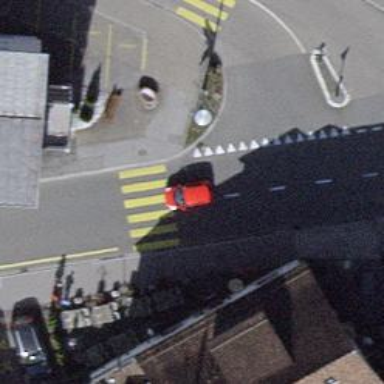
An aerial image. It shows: Marked zebra crossing on the road.